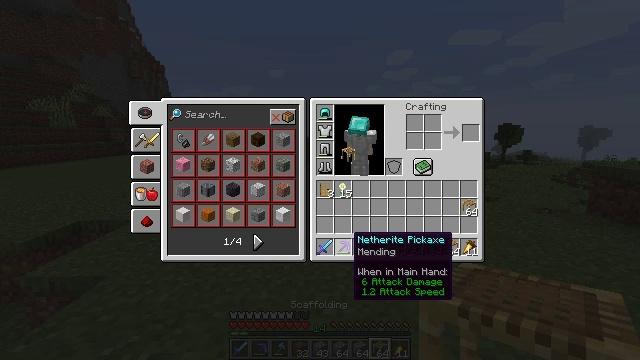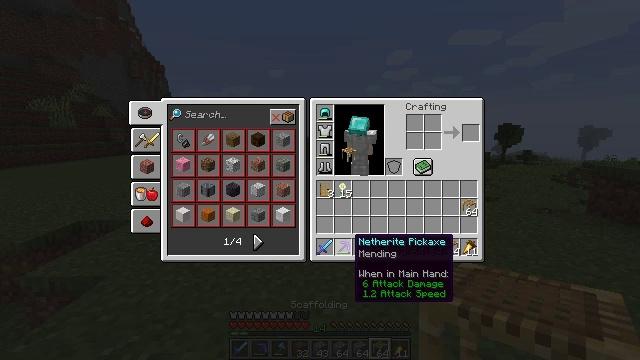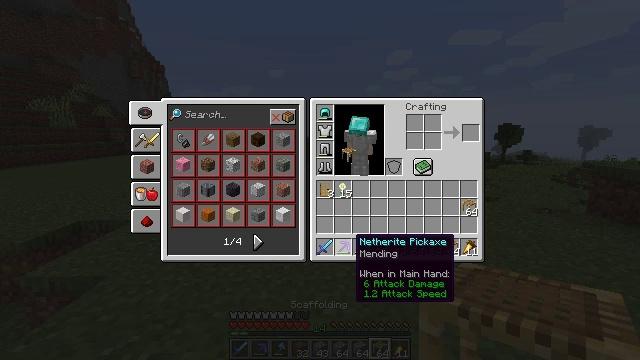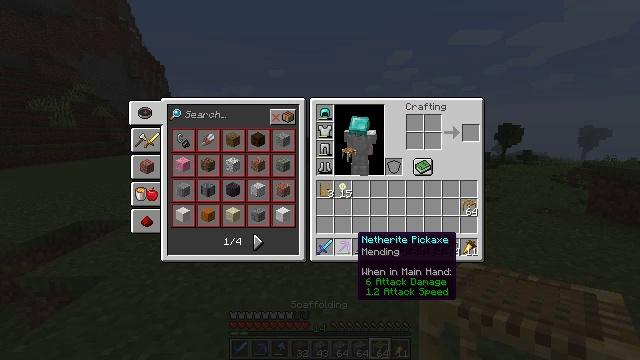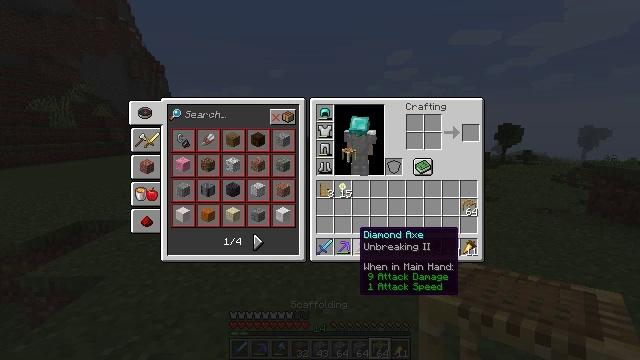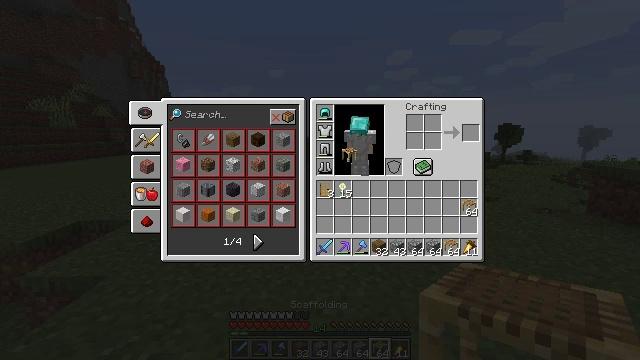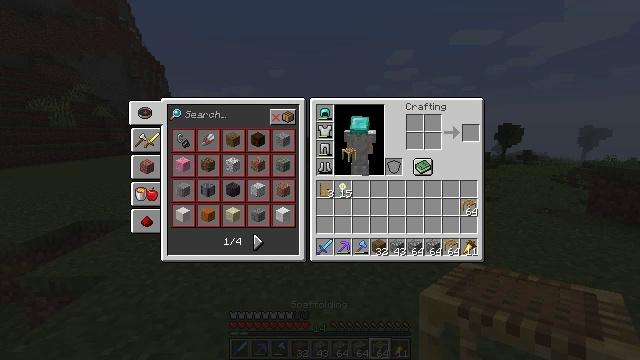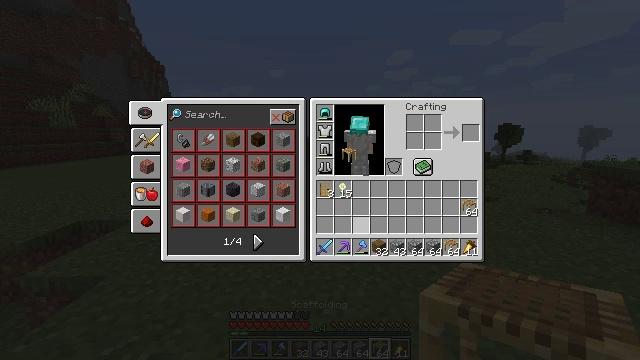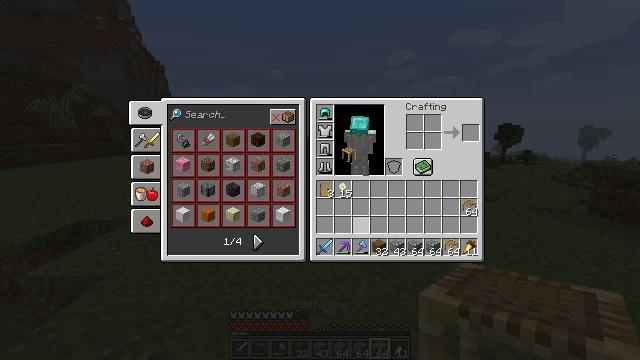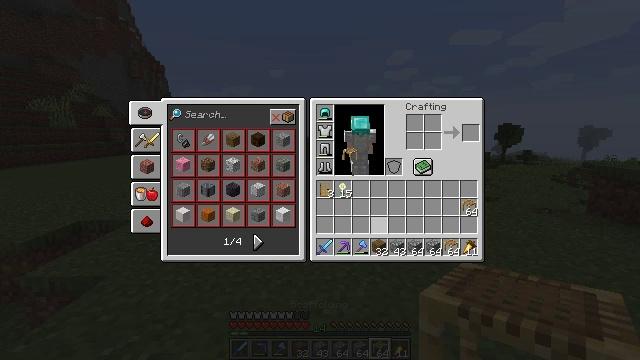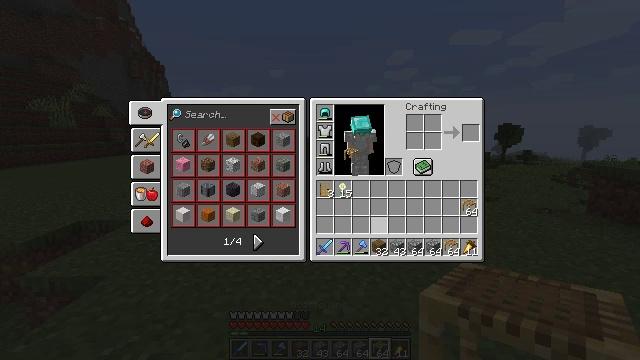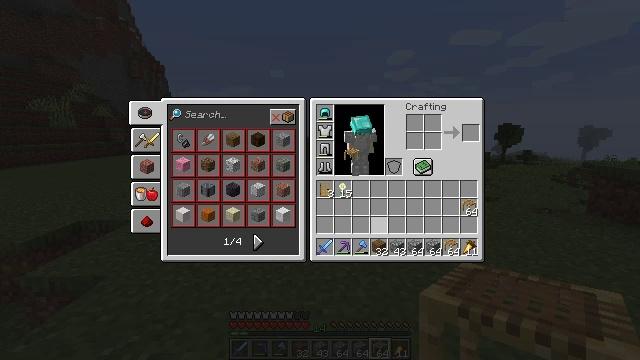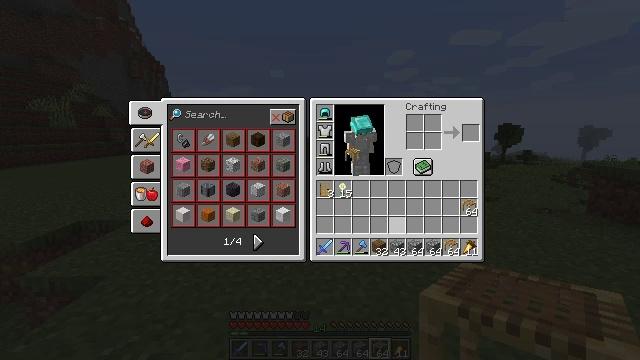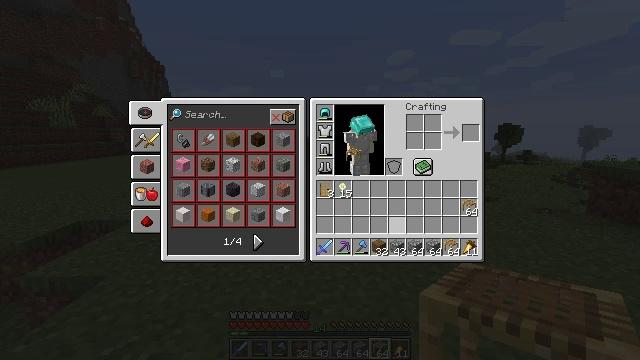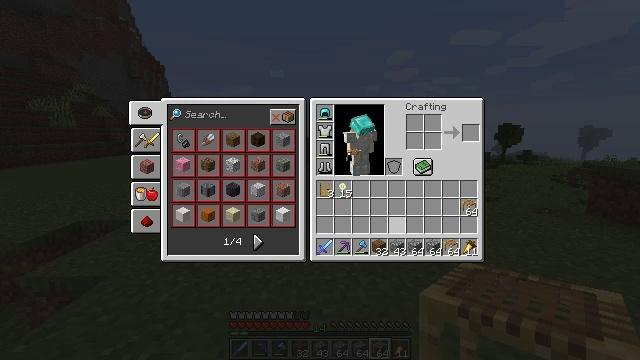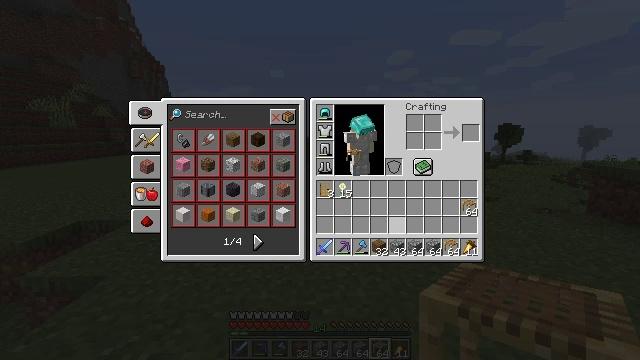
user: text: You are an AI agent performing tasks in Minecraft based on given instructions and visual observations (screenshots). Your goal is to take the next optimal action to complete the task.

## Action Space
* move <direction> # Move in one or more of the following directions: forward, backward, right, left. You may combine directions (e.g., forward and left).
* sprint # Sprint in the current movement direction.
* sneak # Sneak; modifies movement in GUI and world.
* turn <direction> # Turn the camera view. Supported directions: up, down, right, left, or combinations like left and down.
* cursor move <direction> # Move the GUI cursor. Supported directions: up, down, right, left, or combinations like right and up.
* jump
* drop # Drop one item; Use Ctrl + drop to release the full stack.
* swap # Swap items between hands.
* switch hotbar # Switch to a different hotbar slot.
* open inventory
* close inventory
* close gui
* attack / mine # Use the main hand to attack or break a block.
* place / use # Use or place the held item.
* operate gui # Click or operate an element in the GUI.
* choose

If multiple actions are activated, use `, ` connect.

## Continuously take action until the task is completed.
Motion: motion action
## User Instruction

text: Gather tall grass by hitting it.
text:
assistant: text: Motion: no_op
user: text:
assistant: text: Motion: no_op
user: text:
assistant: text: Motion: no_op
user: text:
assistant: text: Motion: no_op
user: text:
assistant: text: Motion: turn up
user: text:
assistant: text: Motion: no_op
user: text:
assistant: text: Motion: no_op
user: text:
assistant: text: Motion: turn right
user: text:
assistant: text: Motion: turn right
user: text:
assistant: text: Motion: no_op
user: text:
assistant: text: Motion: turn right
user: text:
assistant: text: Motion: turn right
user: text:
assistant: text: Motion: no_op
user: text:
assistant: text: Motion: no_op
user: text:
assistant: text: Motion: no_op
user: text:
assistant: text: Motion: no_op
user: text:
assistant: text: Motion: no_op
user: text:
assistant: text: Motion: no_op
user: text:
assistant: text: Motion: no_op
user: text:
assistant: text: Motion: no_op
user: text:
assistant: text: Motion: no_op
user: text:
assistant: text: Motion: turn left
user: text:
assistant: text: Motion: turn left
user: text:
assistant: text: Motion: turn left
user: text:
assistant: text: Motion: turn left and down
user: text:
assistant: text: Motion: turn left
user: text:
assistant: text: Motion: turn left
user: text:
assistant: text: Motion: turn left
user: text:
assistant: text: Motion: turn left
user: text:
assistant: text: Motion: turn left